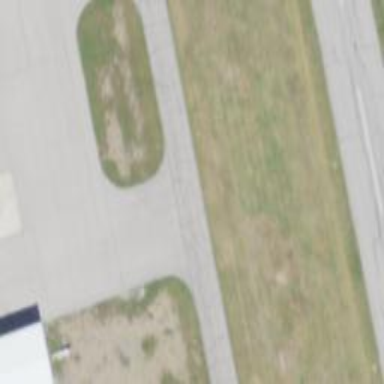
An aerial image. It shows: Asphalt taxiway in the airport.